Field crop: maize
Growth stage: 2
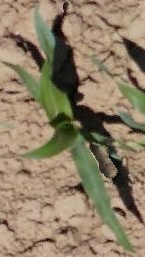
Species: maize